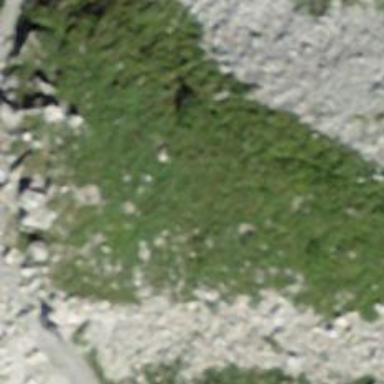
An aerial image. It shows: Stone path with excellent trail visibility.